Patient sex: M
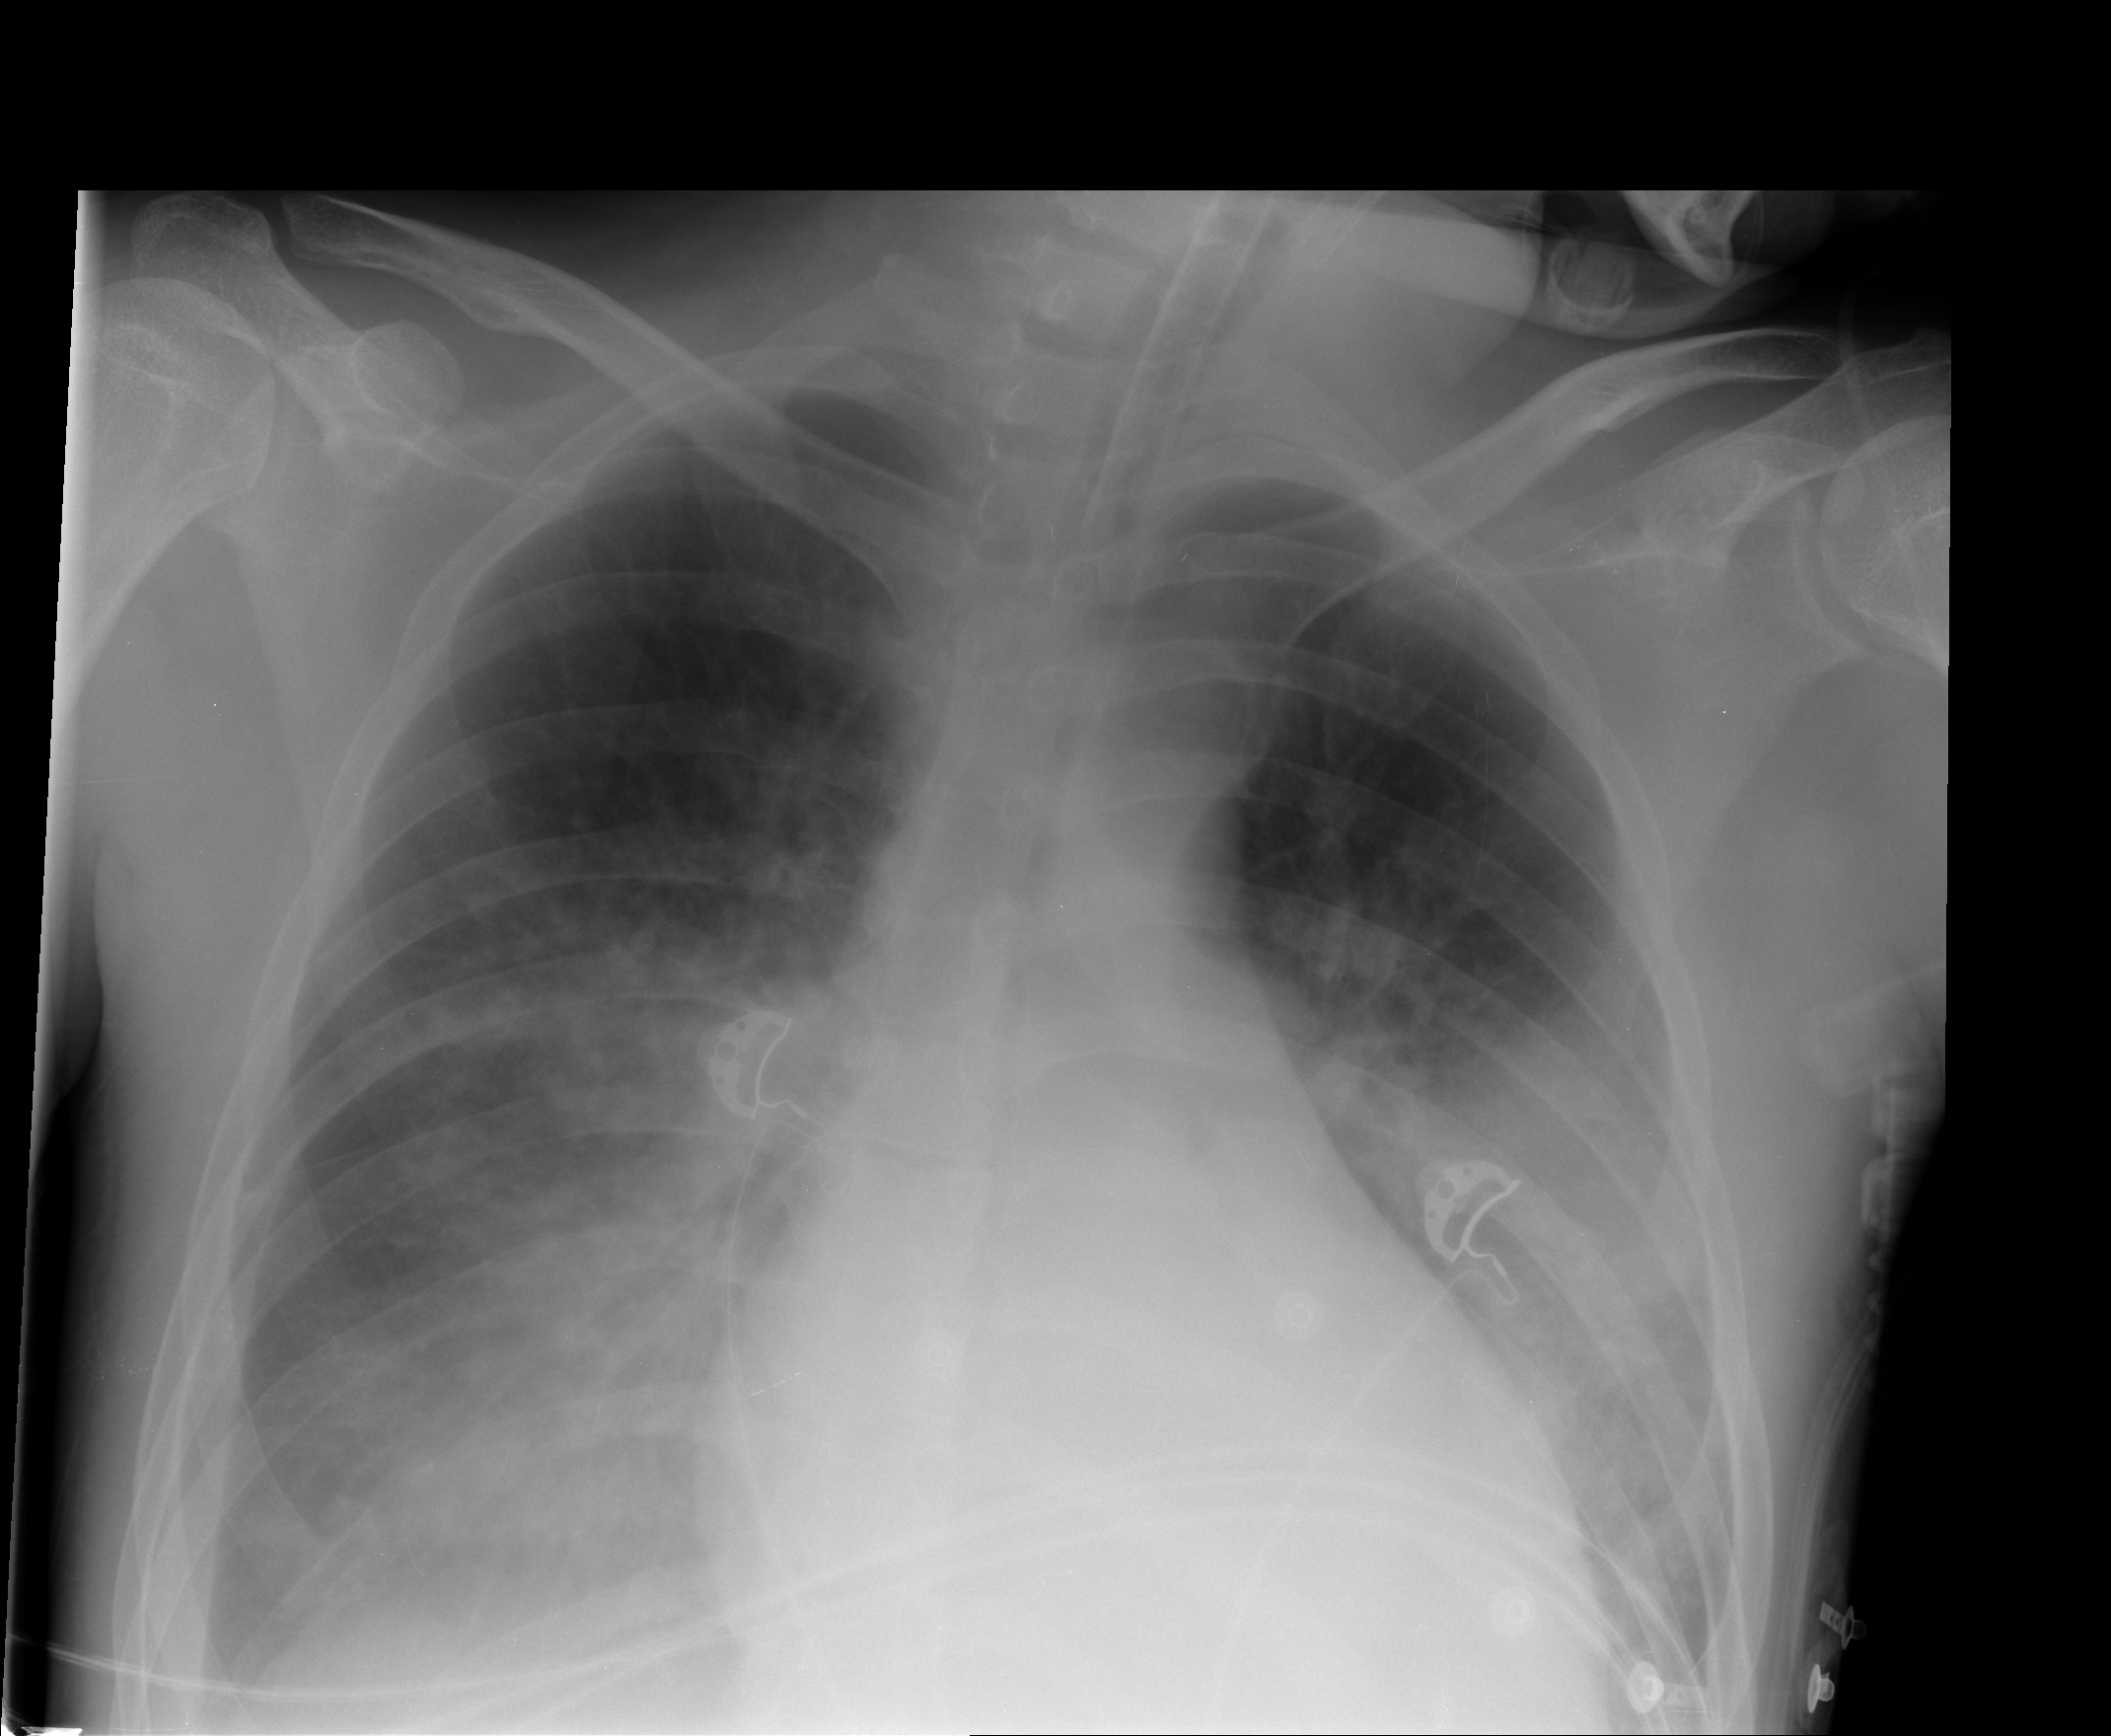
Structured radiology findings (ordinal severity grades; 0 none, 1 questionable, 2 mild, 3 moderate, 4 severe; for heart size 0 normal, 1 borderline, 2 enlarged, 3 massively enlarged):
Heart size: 2
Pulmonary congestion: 2
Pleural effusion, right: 1
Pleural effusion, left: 1
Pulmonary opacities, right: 3
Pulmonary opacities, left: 3
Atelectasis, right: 2
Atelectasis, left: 2